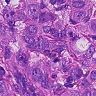
Metastatic tissue present: yes